Question: I created a simple DIV, which is located on the edge of the page, and I wrote this, a simple script that moves it.
The problem is that when you hover the mouse over a DIV, and then take your cursor. When DIV hides and again move the cursor to the DIV, then the script all the time, ejects and hide DIV.
I created for you, "Fiddle", in jsFiddle.com to better illustrate my problem:
<URL>, and an animated gif that shows the problem:
'''
$('#h53pg4s4b6').hover(function () {
$('#h53pg4s4b6').delay(400).animate({
right: "3px"
}, 1300);
$('#u26c5lsx9h').animate({
opacity: "1.0"
}, 500);
clearTimeout(time3);
}, function () {
time3 = setTimeout(function () {
$('#h53pg4s4b6').animate({
right: "-220px"
}, 1300);
$('#u26c5lsx9h').delay(1400).animate({
opacity: "0.2"
}, 500);
}, 1000)
})
$('#t895o6n9qs').click(function () {
$('#b37jjlmy2t').css('display', 'block');
$('#a15tnjlyw6').css('display', 'none');
})
$('#u83mz78d5l').click(function () {
$('#b37jjlmy2t').css('display', 'none');
$('#a15tnjlyw6').css('display', 'block');
})
$('#s4iu2h7dra').click(function () {
$('#h53pg4s4b6').fadeOut(3000, function () {
$('#h53pg4s4b6').remove();
});
})
'''

How to ...
How to stop the script?
Or not ...
I do not know ...
Maybe I should write another script?
I do not know what I can do about it :/
####################################
Please, can you help me?
PS: Sorry for my english, I hope you understood me.
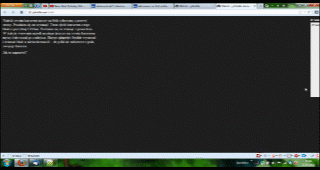
Answer: jQuery '.stop()' will help you here
See the updated <URL>
I updated your code as follows
'''
$('#h53pg4s4b6').hover(function () {
$('#u26c5lsx9h').stop().animate({
opacity: "1.0"
}, 500, function () {
$('#h53pg4s4b6').stop().animate({
right: "3px"
}, 1300);
});
clearTimeout(time3);
}, function () {
time3 = setTimeout(function () {
$('#h53pg4s4b6').stop().animate({
right: "-220px"
}, 1300);
$('#u26c5lsx9h').stop().animate({
opacity: "0.2"
}, 500);
}, 1000)
})
'''
Also, I have one suggestion: You may remove the delay() functions since the effect will be more smooth without those.